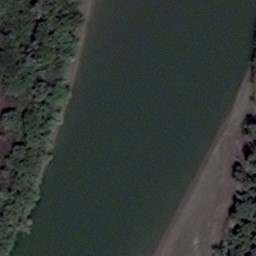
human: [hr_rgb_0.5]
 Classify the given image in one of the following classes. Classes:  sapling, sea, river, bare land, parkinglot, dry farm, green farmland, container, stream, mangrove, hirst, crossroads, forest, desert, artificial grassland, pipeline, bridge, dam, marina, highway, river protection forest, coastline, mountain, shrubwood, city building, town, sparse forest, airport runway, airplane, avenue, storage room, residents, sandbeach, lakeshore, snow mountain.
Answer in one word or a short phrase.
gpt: river